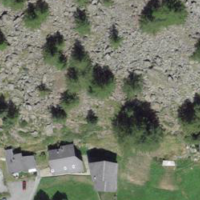
EUNIS habitat code: 31
Species observed at this site:
Tanacetum vulgare
Motacilla cinerea
Sylvia borin
Chloris chloris
Parnassius apollo
Fringilla coelebs
Sempervivum montanum
Parus major
Turdus pilaris
Phoenicurus ochruros
Phoenicurus phoenicurus
Phyteuma betonicifolium
Periparus ater